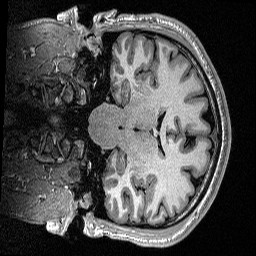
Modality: T1w
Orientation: coronal
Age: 25
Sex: male
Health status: healthy
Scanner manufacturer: siemens
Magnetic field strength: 1.5 T
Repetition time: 2.73 s
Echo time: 0.00357 s